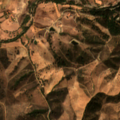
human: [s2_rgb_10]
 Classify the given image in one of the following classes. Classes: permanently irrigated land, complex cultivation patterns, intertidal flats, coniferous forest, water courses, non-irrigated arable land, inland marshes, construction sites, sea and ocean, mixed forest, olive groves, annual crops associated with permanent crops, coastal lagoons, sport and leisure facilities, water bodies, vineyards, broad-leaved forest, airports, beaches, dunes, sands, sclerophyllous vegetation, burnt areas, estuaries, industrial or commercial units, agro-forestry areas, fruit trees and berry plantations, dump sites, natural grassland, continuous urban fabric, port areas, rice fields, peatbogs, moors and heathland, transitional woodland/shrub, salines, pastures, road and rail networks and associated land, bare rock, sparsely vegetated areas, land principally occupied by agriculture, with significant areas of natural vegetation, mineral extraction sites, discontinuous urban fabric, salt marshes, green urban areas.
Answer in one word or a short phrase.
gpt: complex cultivation patterns, land principally occupied by agriculture, with significant areas of natural vegetation, sclerophyllous vegetation, transitional woodland/shrub